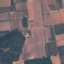
Land use / land cover: PermanentCrop